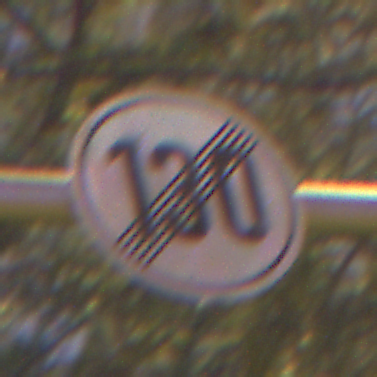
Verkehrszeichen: EndeGeschwindigkeit130
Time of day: Night
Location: Outdoor (Suburban)
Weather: PartlyCloudy
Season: NotSpecified
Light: Artificial